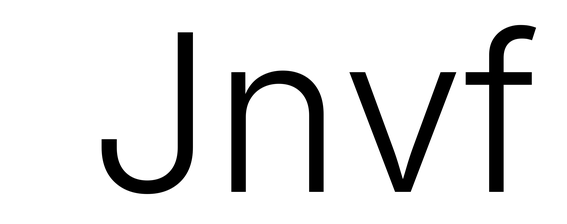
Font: Inter_Light